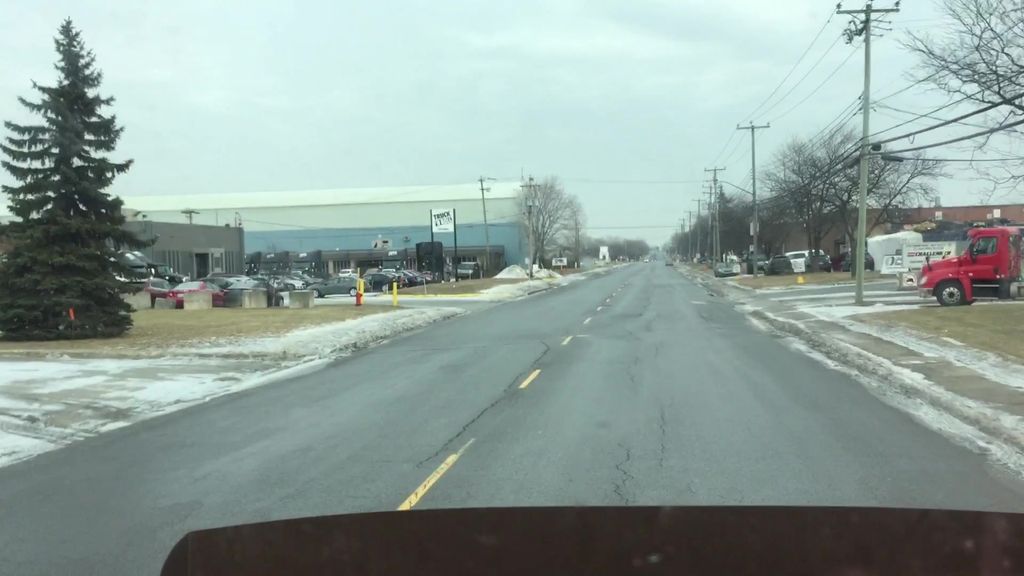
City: montreal